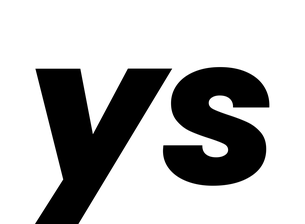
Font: Poppins-ExtraBoldItalic